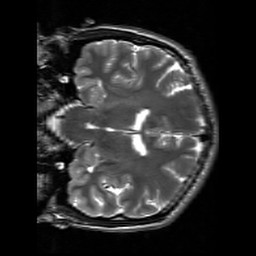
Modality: T2w
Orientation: coronal
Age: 20
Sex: male
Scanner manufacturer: siemens
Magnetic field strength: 3 T
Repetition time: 7 s
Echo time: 0.09 s